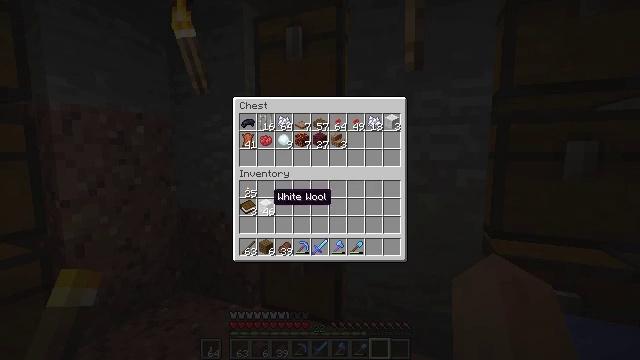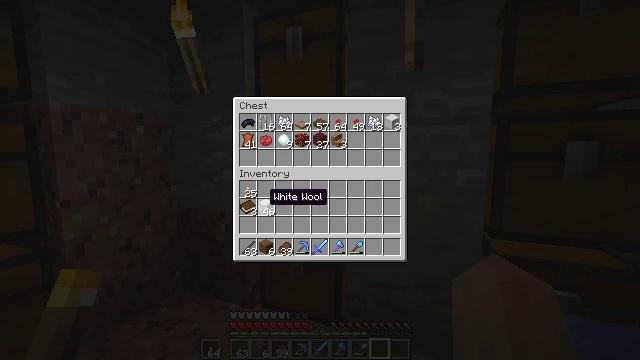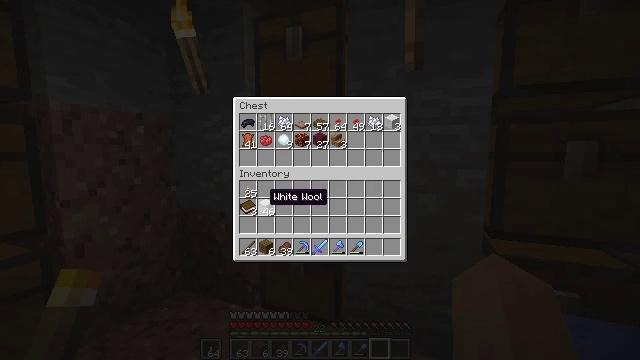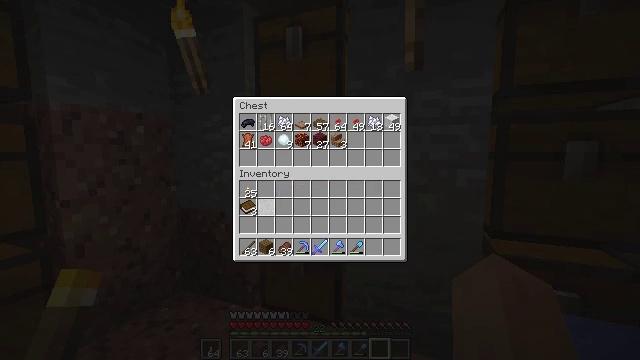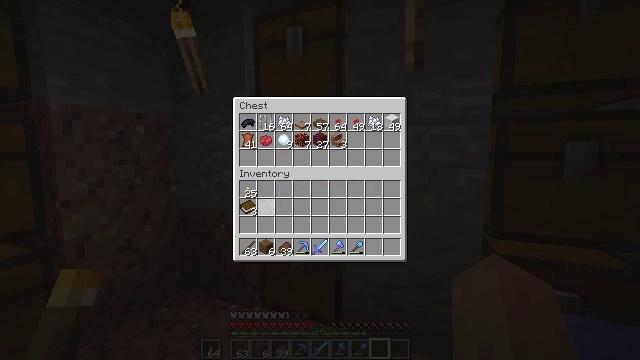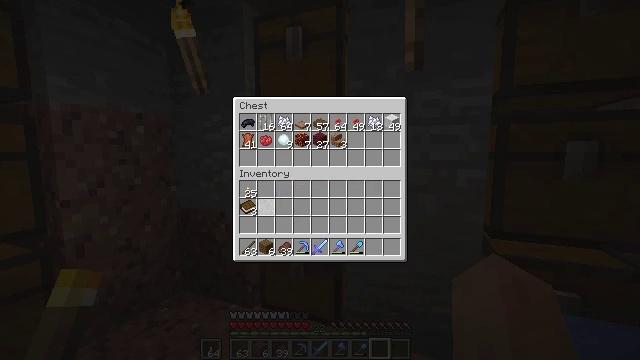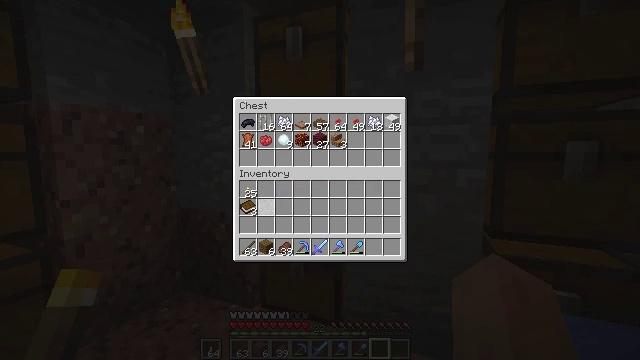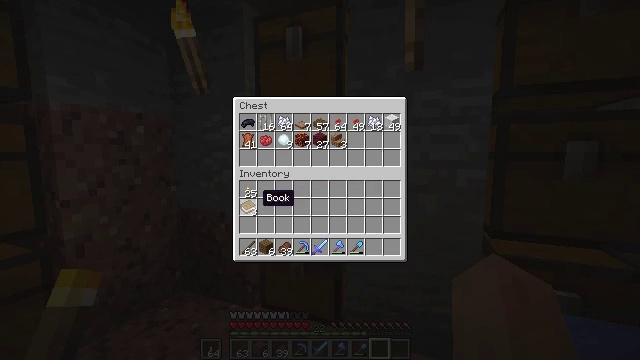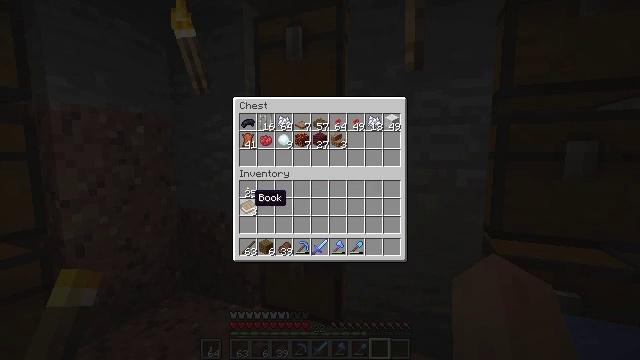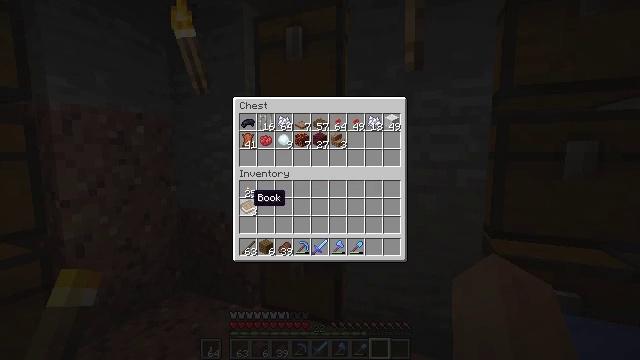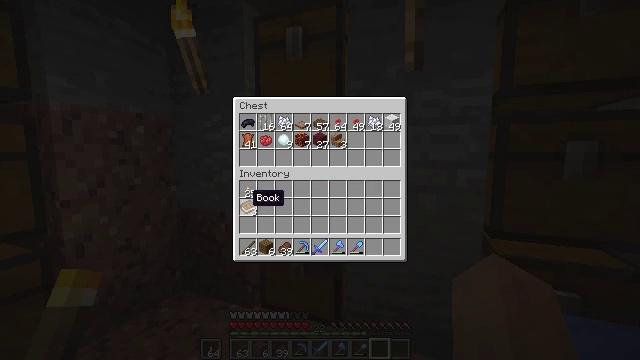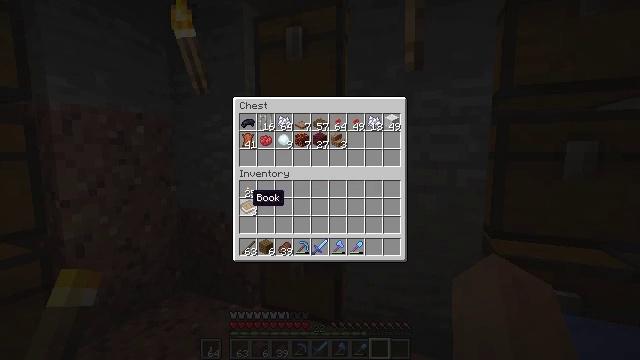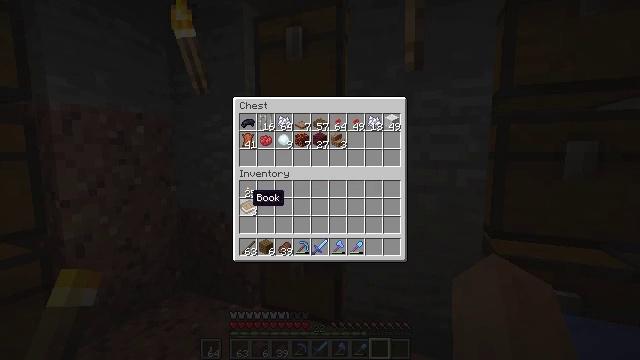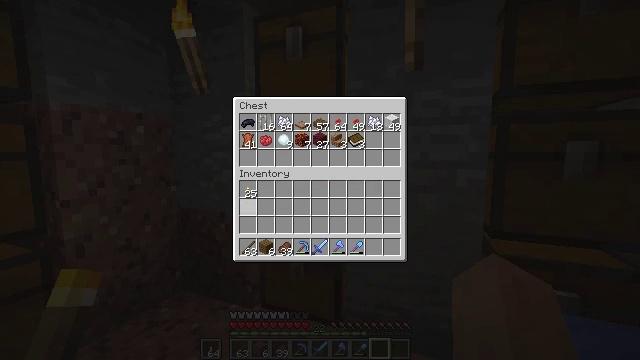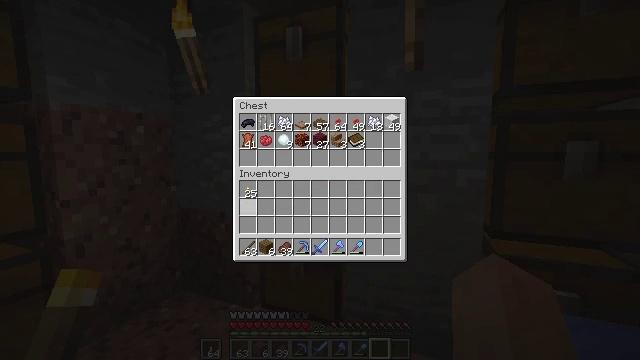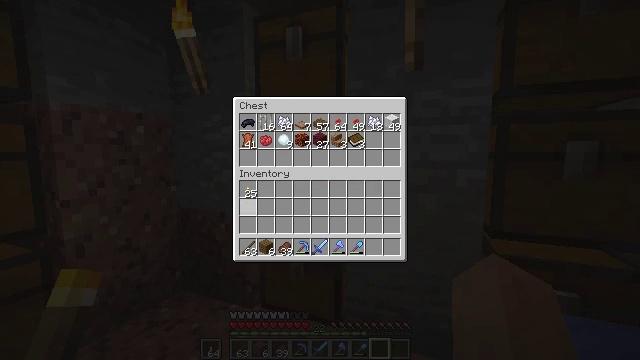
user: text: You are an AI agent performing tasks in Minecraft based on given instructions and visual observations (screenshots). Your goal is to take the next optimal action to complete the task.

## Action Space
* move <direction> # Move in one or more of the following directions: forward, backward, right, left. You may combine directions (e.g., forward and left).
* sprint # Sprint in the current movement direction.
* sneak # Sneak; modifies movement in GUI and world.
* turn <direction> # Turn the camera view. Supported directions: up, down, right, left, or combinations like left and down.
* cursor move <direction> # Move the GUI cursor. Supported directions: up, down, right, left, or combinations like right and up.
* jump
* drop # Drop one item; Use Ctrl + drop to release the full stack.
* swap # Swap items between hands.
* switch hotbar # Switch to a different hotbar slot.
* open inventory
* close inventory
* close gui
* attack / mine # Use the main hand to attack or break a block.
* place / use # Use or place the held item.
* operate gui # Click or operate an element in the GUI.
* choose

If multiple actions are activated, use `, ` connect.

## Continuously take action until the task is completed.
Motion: motion action
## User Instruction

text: Break the chest to retrieve items inside.
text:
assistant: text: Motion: sneak
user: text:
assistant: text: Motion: sneak
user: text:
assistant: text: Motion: sneak, operate gui
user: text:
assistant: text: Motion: sneak, operate gui
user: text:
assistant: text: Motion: sneak, operate gui
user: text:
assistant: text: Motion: sneak
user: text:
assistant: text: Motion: sneak
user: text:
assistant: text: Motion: sneak, cursor move left
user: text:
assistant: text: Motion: sneak
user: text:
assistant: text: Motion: sneak
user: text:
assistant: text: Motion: sneak
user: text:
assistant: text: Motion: sneak
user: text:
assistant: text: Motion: sneak, operate gui
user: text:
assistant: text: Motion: sneak, operate gui
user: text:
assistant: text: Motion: sneak
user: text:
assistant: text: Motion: sneak, cursor move right and down
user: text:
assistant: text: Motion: sneak, cursor move down
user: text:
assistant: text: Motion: sneak
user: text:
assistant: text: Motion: sneak
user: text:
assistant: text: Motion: sneak
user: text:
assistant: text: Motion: sneak
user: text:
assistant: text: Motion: sneak
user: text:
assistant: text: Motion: sneak
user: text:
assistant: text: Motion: sneak, operate gui
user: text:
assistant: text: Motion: sneak, operate gui
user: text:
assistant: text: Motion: sneak, operate gui
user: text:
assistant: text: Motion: sneak
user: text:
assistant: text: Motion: sneak
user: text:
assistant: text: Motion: sneak
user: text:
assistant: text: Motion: sneak